Question: I have two questions , i will be gradeful if you can help me please
-
'df_main['DT EWS'] = pd.to_datetime(df_main['DT EWS'],format= "%d/%b/%Y" )' doesn't work , I have the same result as '2019-03-19'
How can I get '19-03-2019' without any '00:00:00' (19.03.2019 00:00:00) only day - month - year please
1. I want to combine dictionary and dataframe
'''
names = {203:"AYDOGANLAR"} - CODE : NAMES
'''
df_main has some columns mentioned below , I want to combine df and dictionary names which have CODE AND NAMES
'''
df_main.dtypes
DATA TYPE object
CODE int64
dtype: object
'''

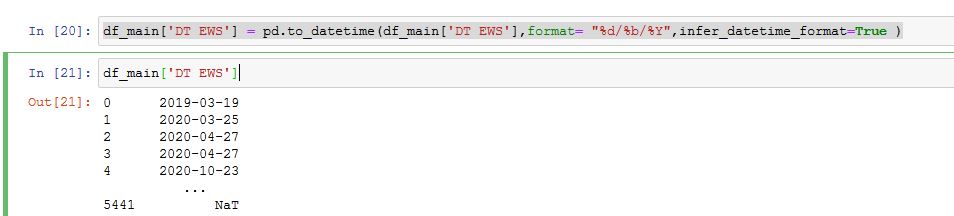
Answer: To convert date column in required format you can use below code:
'''
df_main['DT EWS']=df_main['DT EWS'].astype('datetime64')
df_main['DT EWS'].dt.strftime("%d/%m/%Y")
'''
If you can elaborate more on second query, I can help you on this.